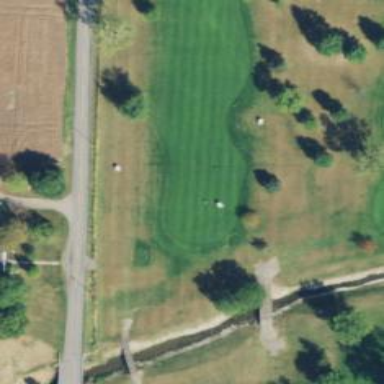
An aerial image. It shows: View of golf hole.